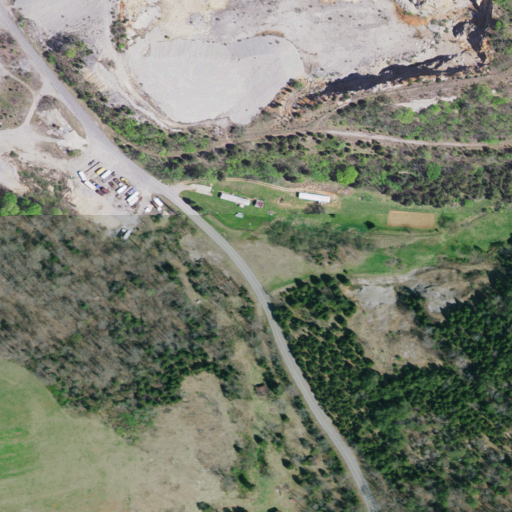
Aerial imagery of valley in Tennessee named Jackson Hollow containing pasture, deciduous forest, barren land, evergreen forest, medium intensity development, low intensity development, open development, and mixed forest